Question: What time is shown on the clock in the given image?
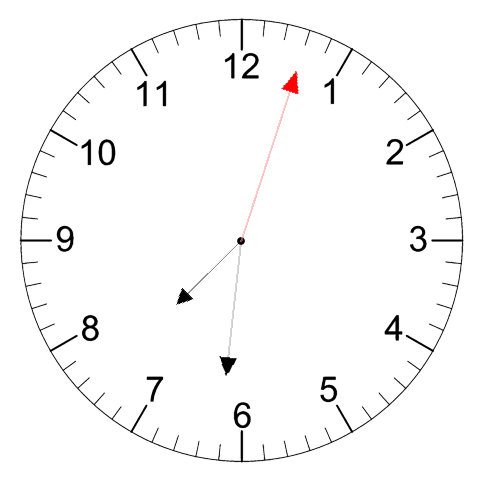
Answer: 07:31:03